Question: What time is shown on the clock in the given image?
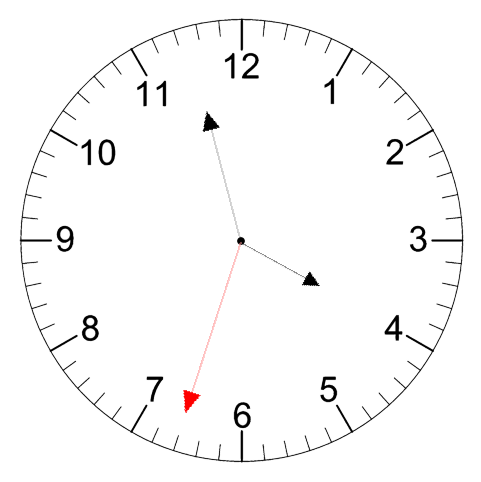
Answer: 03:57:33